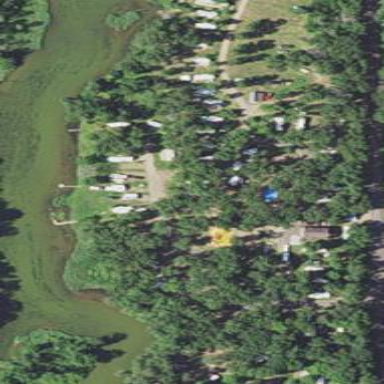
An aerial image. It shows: Campsite for tourism.